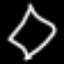
Label: diamond